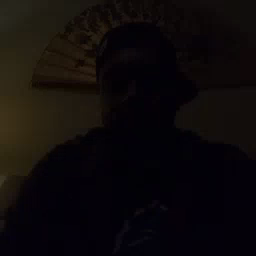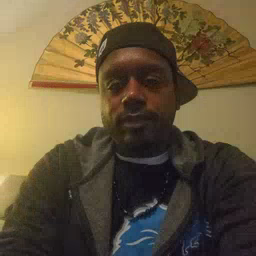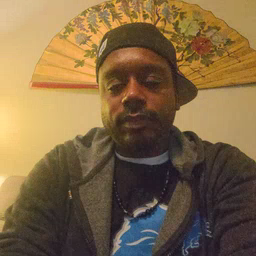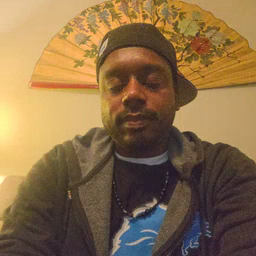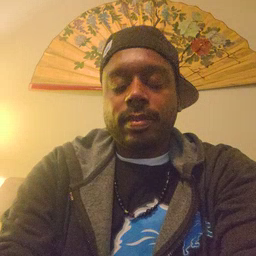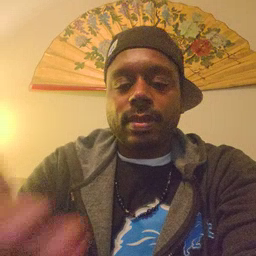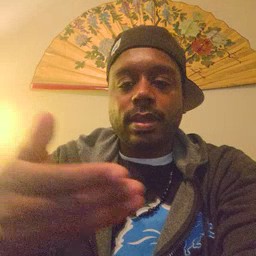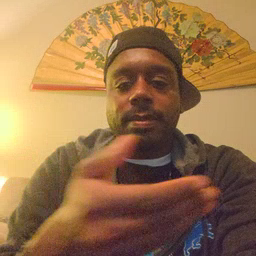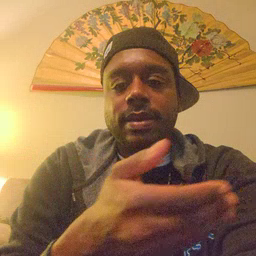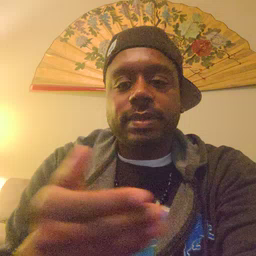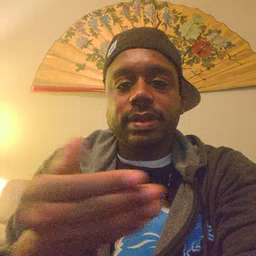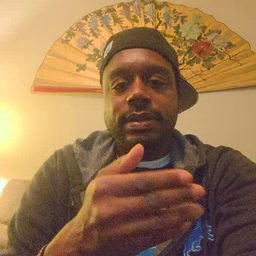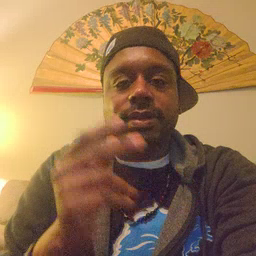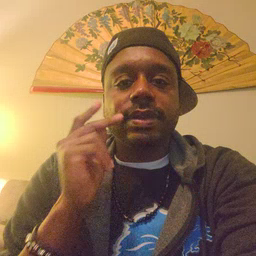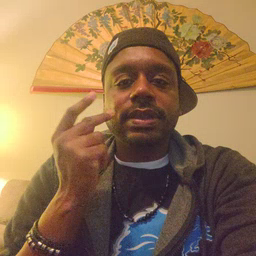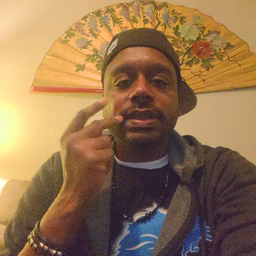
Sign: kitty